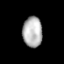
Tissue: prostate
Cell type: T cells
Senescence score: 0.3281
Nuclear area (px): 589
Mean DAPI intensity: 177.847